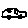
Label: car